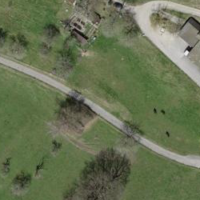
EUNIS habitat code: 52
Species observed at this site:
Rumex acetosella